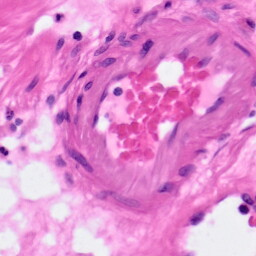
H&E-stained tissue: Pancreatic